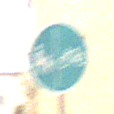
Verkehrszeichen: GetrennterRadUndGehwegRadwegRechts
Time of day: MorningAfternoon
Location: Outdoor (Urban)
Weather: Overcast
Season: NotSpecified
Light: Natural